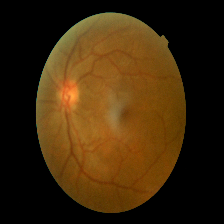
Diabetic retinopathy grade: Mild